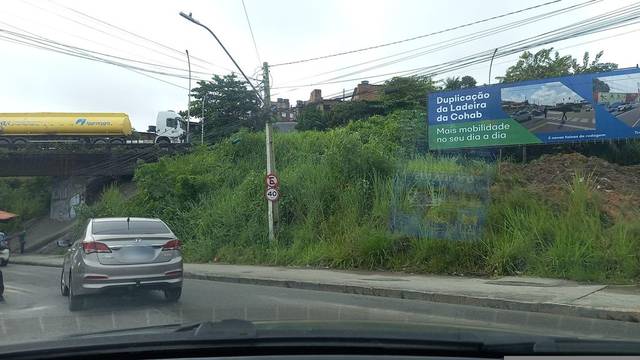
Region: Brazil
Coordinates: -8.12, -34.9434